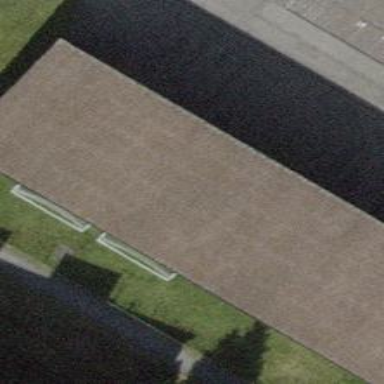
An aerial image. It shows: View of roof of building.